Question: I'd like to know how to grab the Path of the current active window using C#.
i get handle of currnet active window
'''
const int nChars = 256;
int handle = 0;
StringBuilder Buff = new StringBuilder(nChars);
handle = GetForegroundWindow();
'''
now how do i get path of this window?
i.e: Path of "my document" window is
'''
C:\Users\User\Documents
'''
i want to wirte program to monitor "windows explorer" and see Where the user goes?
(i.e:user go to c:\ and then go to program files and then go to Internet Explorer and i want to get this path:C:\Program Files\Internet Explorer.

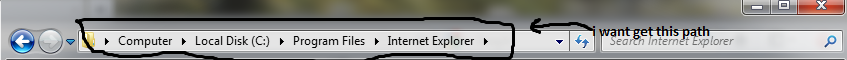
Answer: Add a reference (COM) to "Microsoft Internet Controls"
'''
var explorer = new SHDocVw.ShellWindowsClass().Cast<SHDocVw.InternetExplorer>().Where(hwnd => hwnd.HWND == handle).FirstOrDefault();
if (explorer != null) {
string path = new Uri(explorer.LocationURL).LocalPath;
Console.WriteLine("name={0}, path={1}", explorer.LocationName, path);
}
'''
Prints the title/path of the instance with the main window handle in 'handle'.